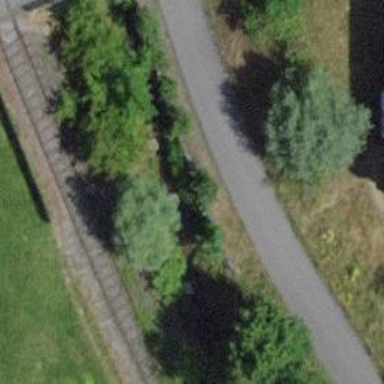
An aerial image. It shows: Asphalt cycleway.